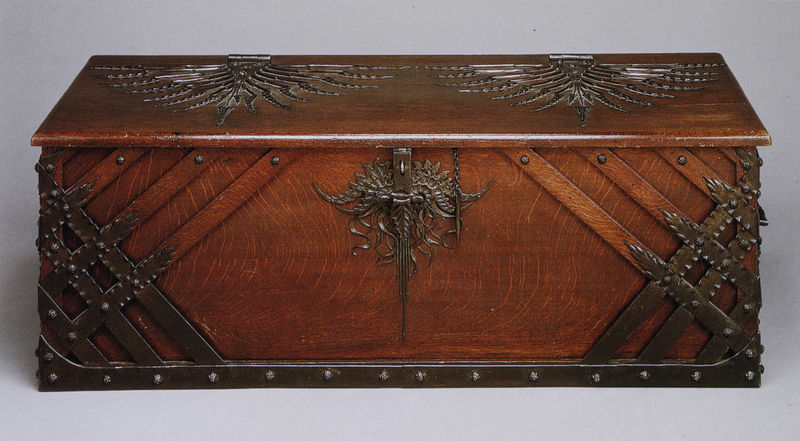
Titel: Truhe mit Rispenstengeln
Künstler: Hermann Obrist
Standort: München
Institution: Stadtmuseum
Schlagwörter: adler, blätter, dunkel, flügel, schatten, vogel, braun, grau, holz, licht, schmuck, rot, schloss, fächer, muster, ornament, alt, barock, gefieder, kleidung, möbel, spitzen, pflanzen, japan, gewicht, schwer, kette, jugendstil, reflexe, symmetrie, glanz, dekor, ornamente, verzierung, streifen, metall, poliert, edel, nagel, nägel, nieten, foto, fotografie, photographie, kante, eisen, truhe, deckel, strahlen, schlag, kiste, intarsien, kasten, photo, china, diagonal, scharniere, maserung, handwerk, stäbe, farbfoto, scharnier, rotbraun, historismus, eiche, beschlag, schatulle, verzeirung, indien, stahl, kunsthandwerk, kanten, streben, lackiert, mahagoni, möbelstück, kästchen, verzierungen, drachen, applikationen, aufbewahrung, beschläge, falle, gekreuzt, genagelt, holzbeschlag, kirsche, kirschholz, leisten, mahagoniholz, schatz, schliesse, schrauben, verschluss, ägel, schaniere, teak, verschlossen, beschlagen, true, edles holz, beschlagung, verschossen, wertvill